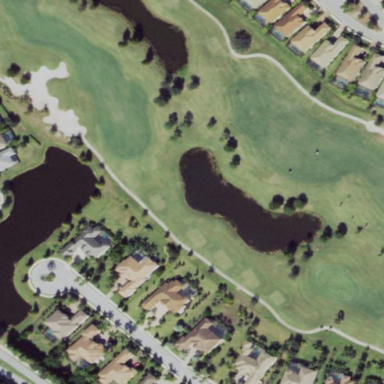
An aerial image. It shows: Grassy area designated as golf fairway.